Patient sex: M
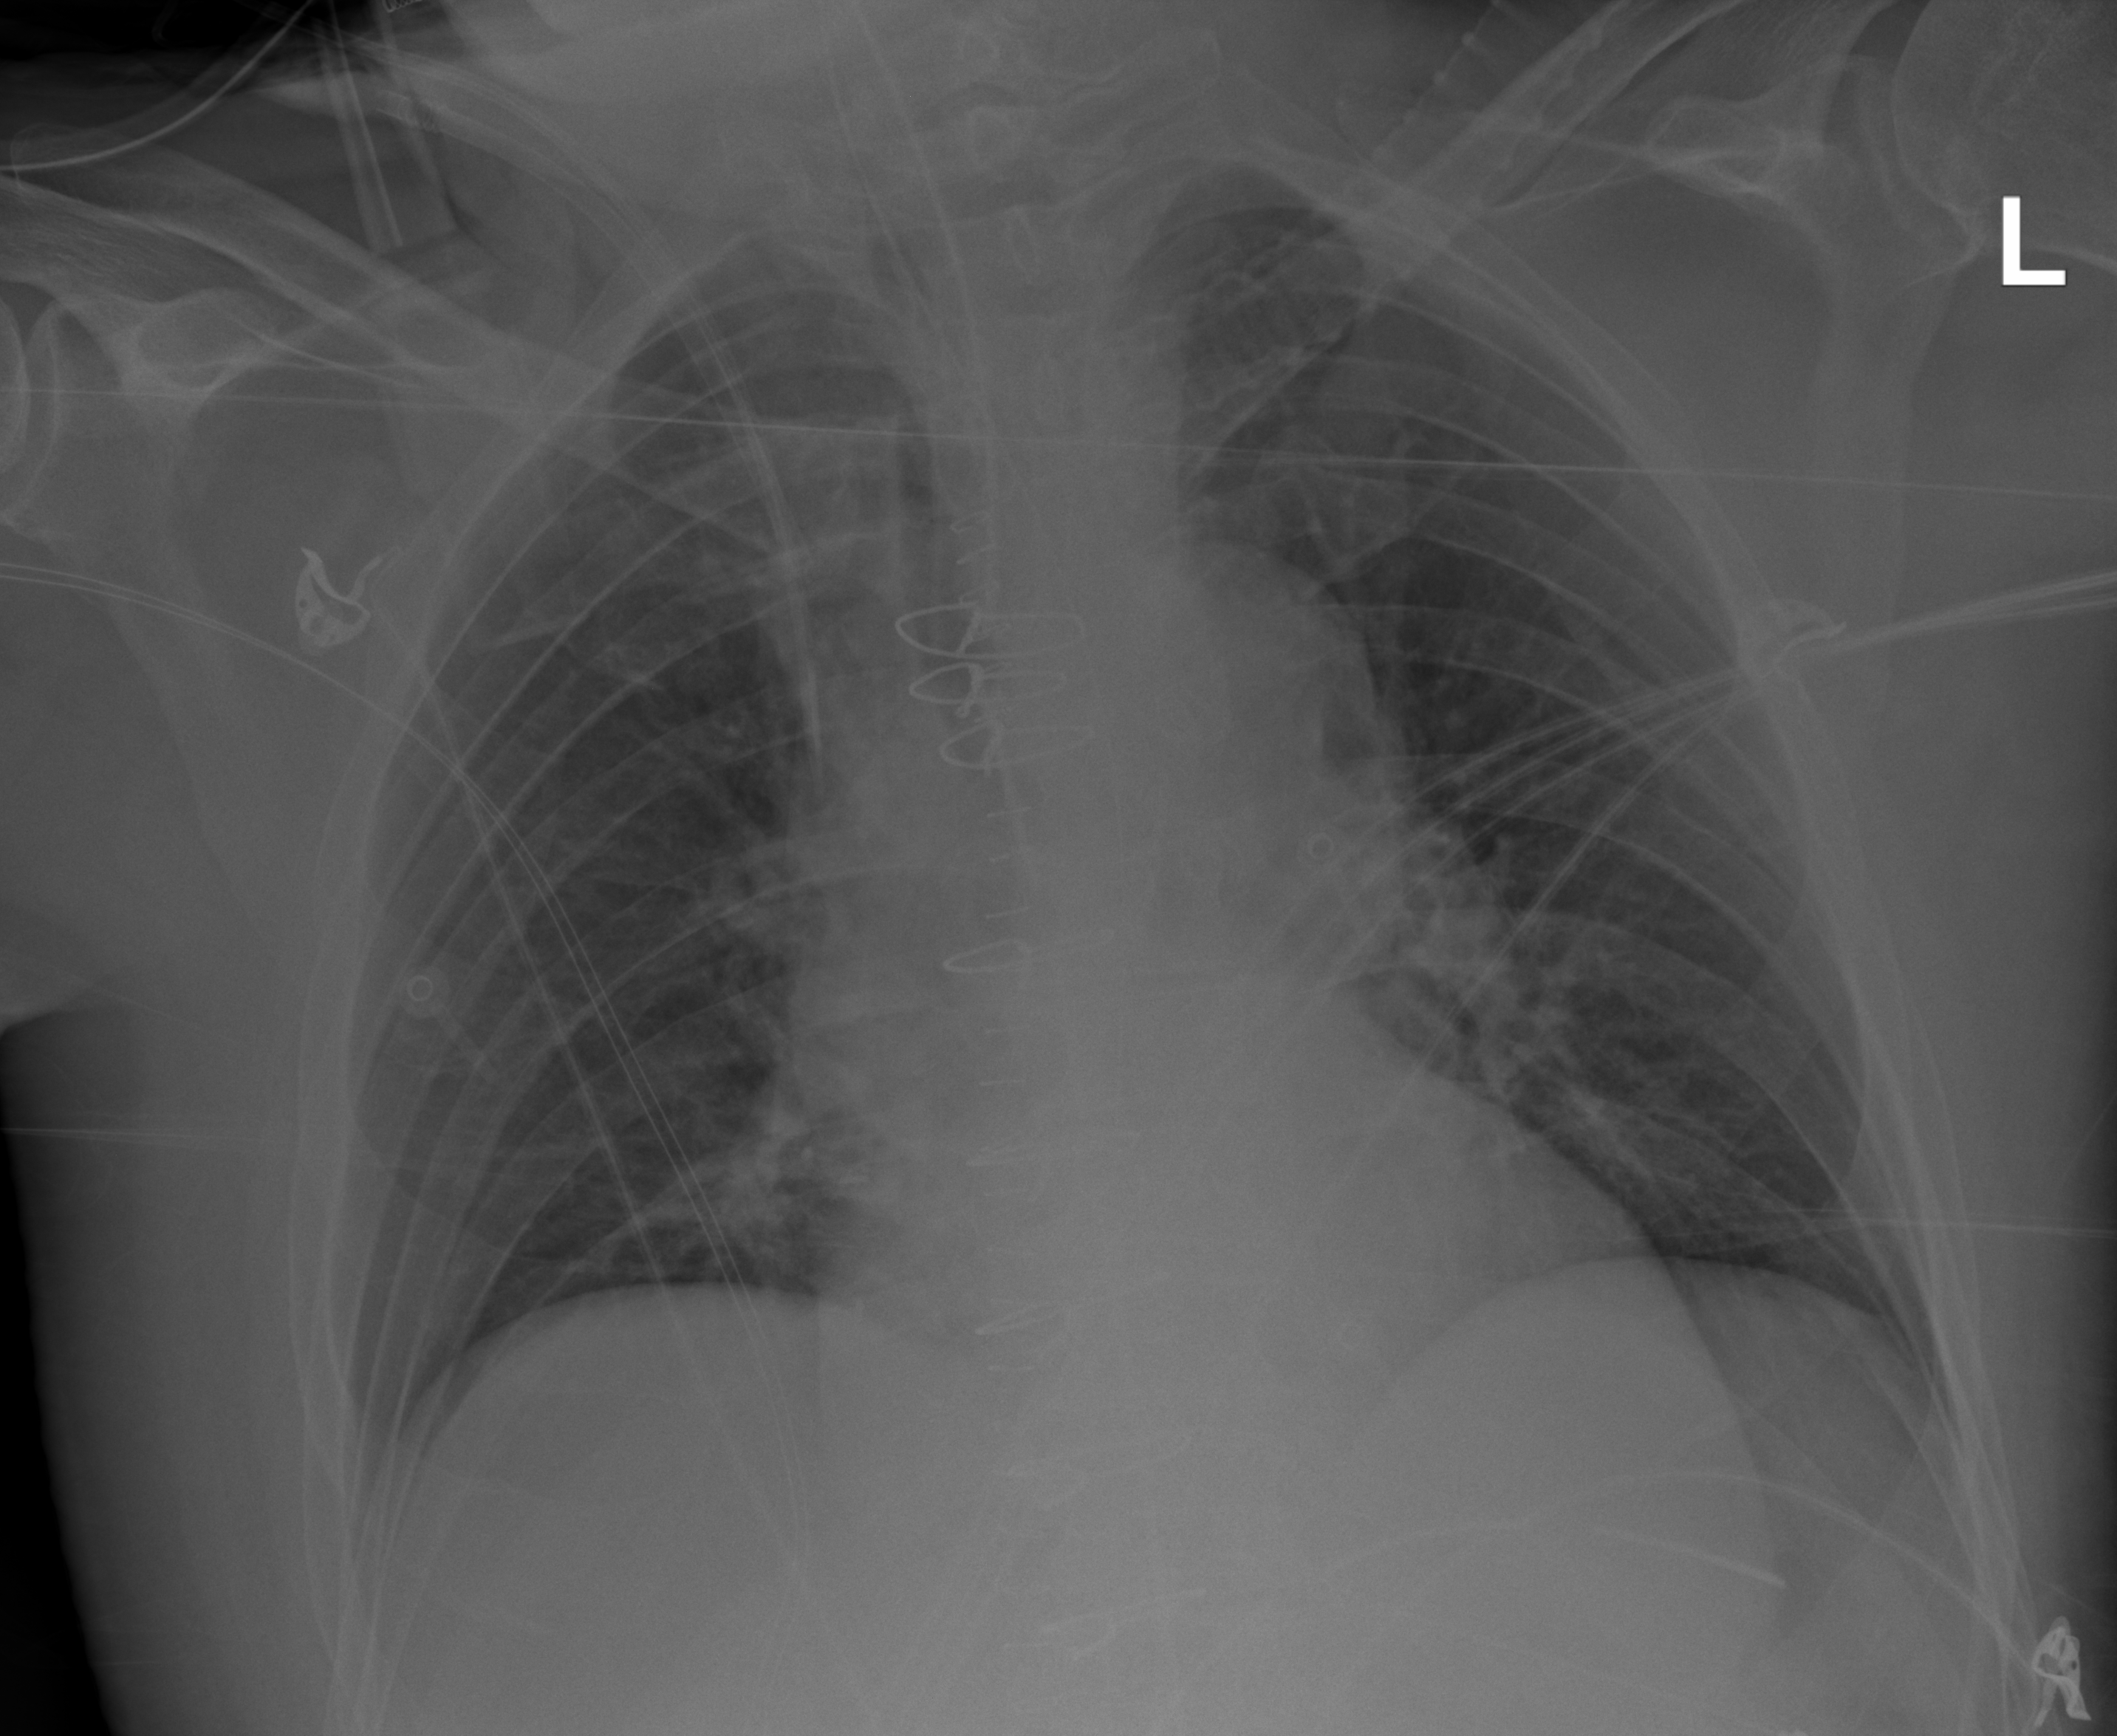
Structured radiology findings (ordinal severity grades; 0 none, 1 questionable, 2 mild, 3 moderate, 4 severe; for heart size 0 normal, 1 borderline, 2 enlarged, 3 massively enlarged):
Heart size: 2
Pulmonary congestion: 2
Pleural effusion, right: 0
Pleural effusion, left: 0
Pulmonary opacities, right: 0
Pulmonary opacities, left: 0
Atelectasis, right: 2
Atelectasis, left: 2